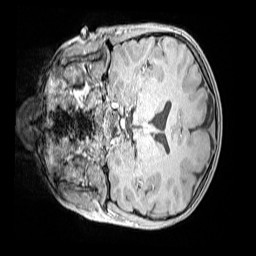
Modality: MP2RAGE
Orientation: coronal
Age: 10
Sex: male
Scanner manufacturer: siemens
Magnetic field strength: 3 T
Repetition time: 4 s
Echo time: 0.00299 s